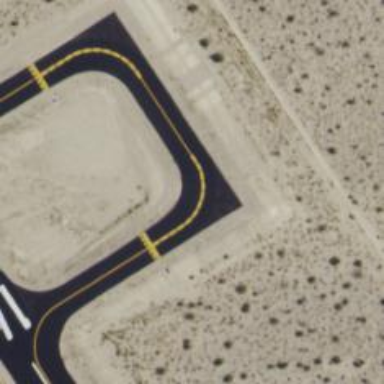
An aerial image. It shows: Image of taxiway at airport.